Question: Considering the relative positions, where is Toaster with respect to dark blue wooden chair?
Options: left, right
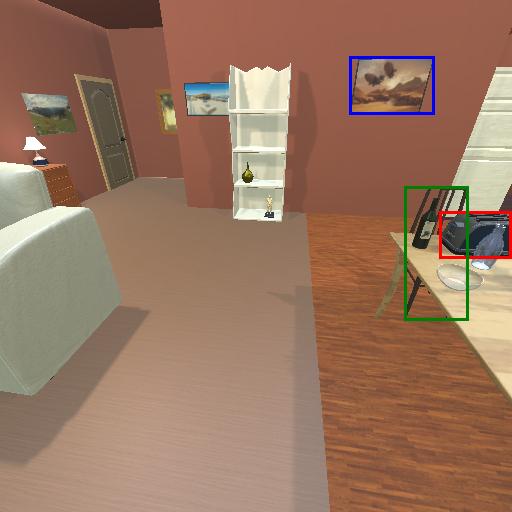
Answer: left